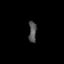
Tissue: lung
Cell type: Others
Senescence score: 0.2302
Nuclear area (px): 157
Mean DAPI intensity: 84.529